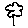
Label: flower